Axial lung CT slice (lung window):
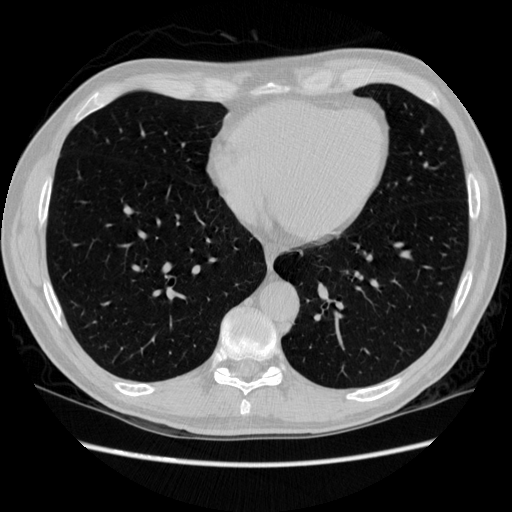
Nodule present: no